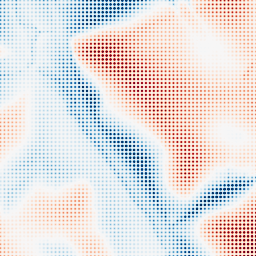
Category: trend_removal
Decomposition family: local_polynomial
Decomposition parameters: window_size: 101
degree: 1
Upsampling method: sinc_hamming
Upsampling parameters: scale: 8
kernel_size: 4
Upsampling scale: 8